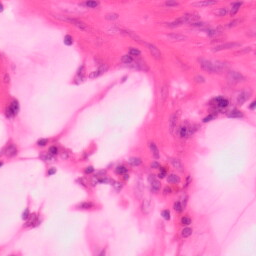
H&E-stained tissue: Colon